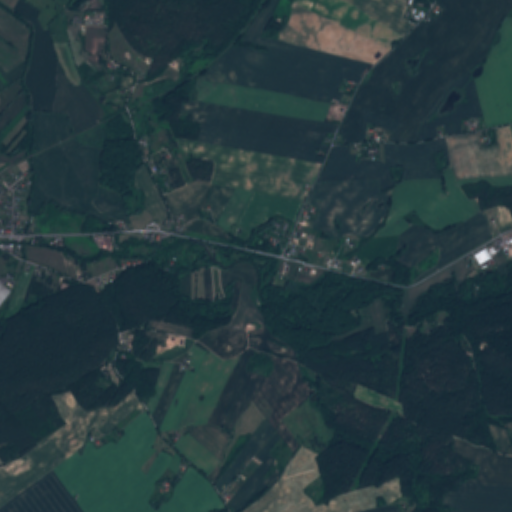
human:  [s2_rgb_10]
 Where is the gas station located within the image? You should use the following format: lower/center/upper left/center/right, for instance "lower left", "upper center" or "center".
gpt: The gas station is located in the center left of the image.
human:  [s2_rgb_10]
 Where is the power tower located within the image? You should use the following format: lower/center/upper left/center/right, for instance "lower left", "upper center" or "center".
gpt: The power tower is located in the right of the image.
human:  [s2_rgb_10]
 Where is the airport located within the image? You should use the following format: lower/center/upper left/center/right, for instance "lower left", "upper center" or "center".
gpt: There is no airport in the image.